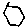
Label: hexagon